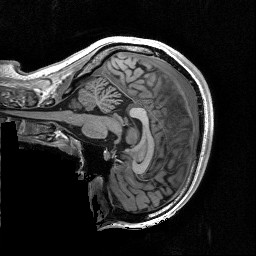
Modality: T1w
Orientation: sagittal